Aerial crown-view tile of a tropical tree (Barro Colorado Island, Panama), acquired 20250317:
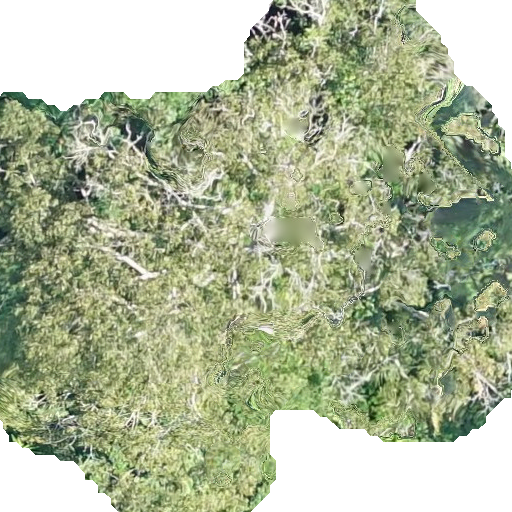
Species: Dipteryx oleifera
GBIF accepted scientific name: Dipteryx oleifera
Crown area: 339.508 m²